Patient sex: F
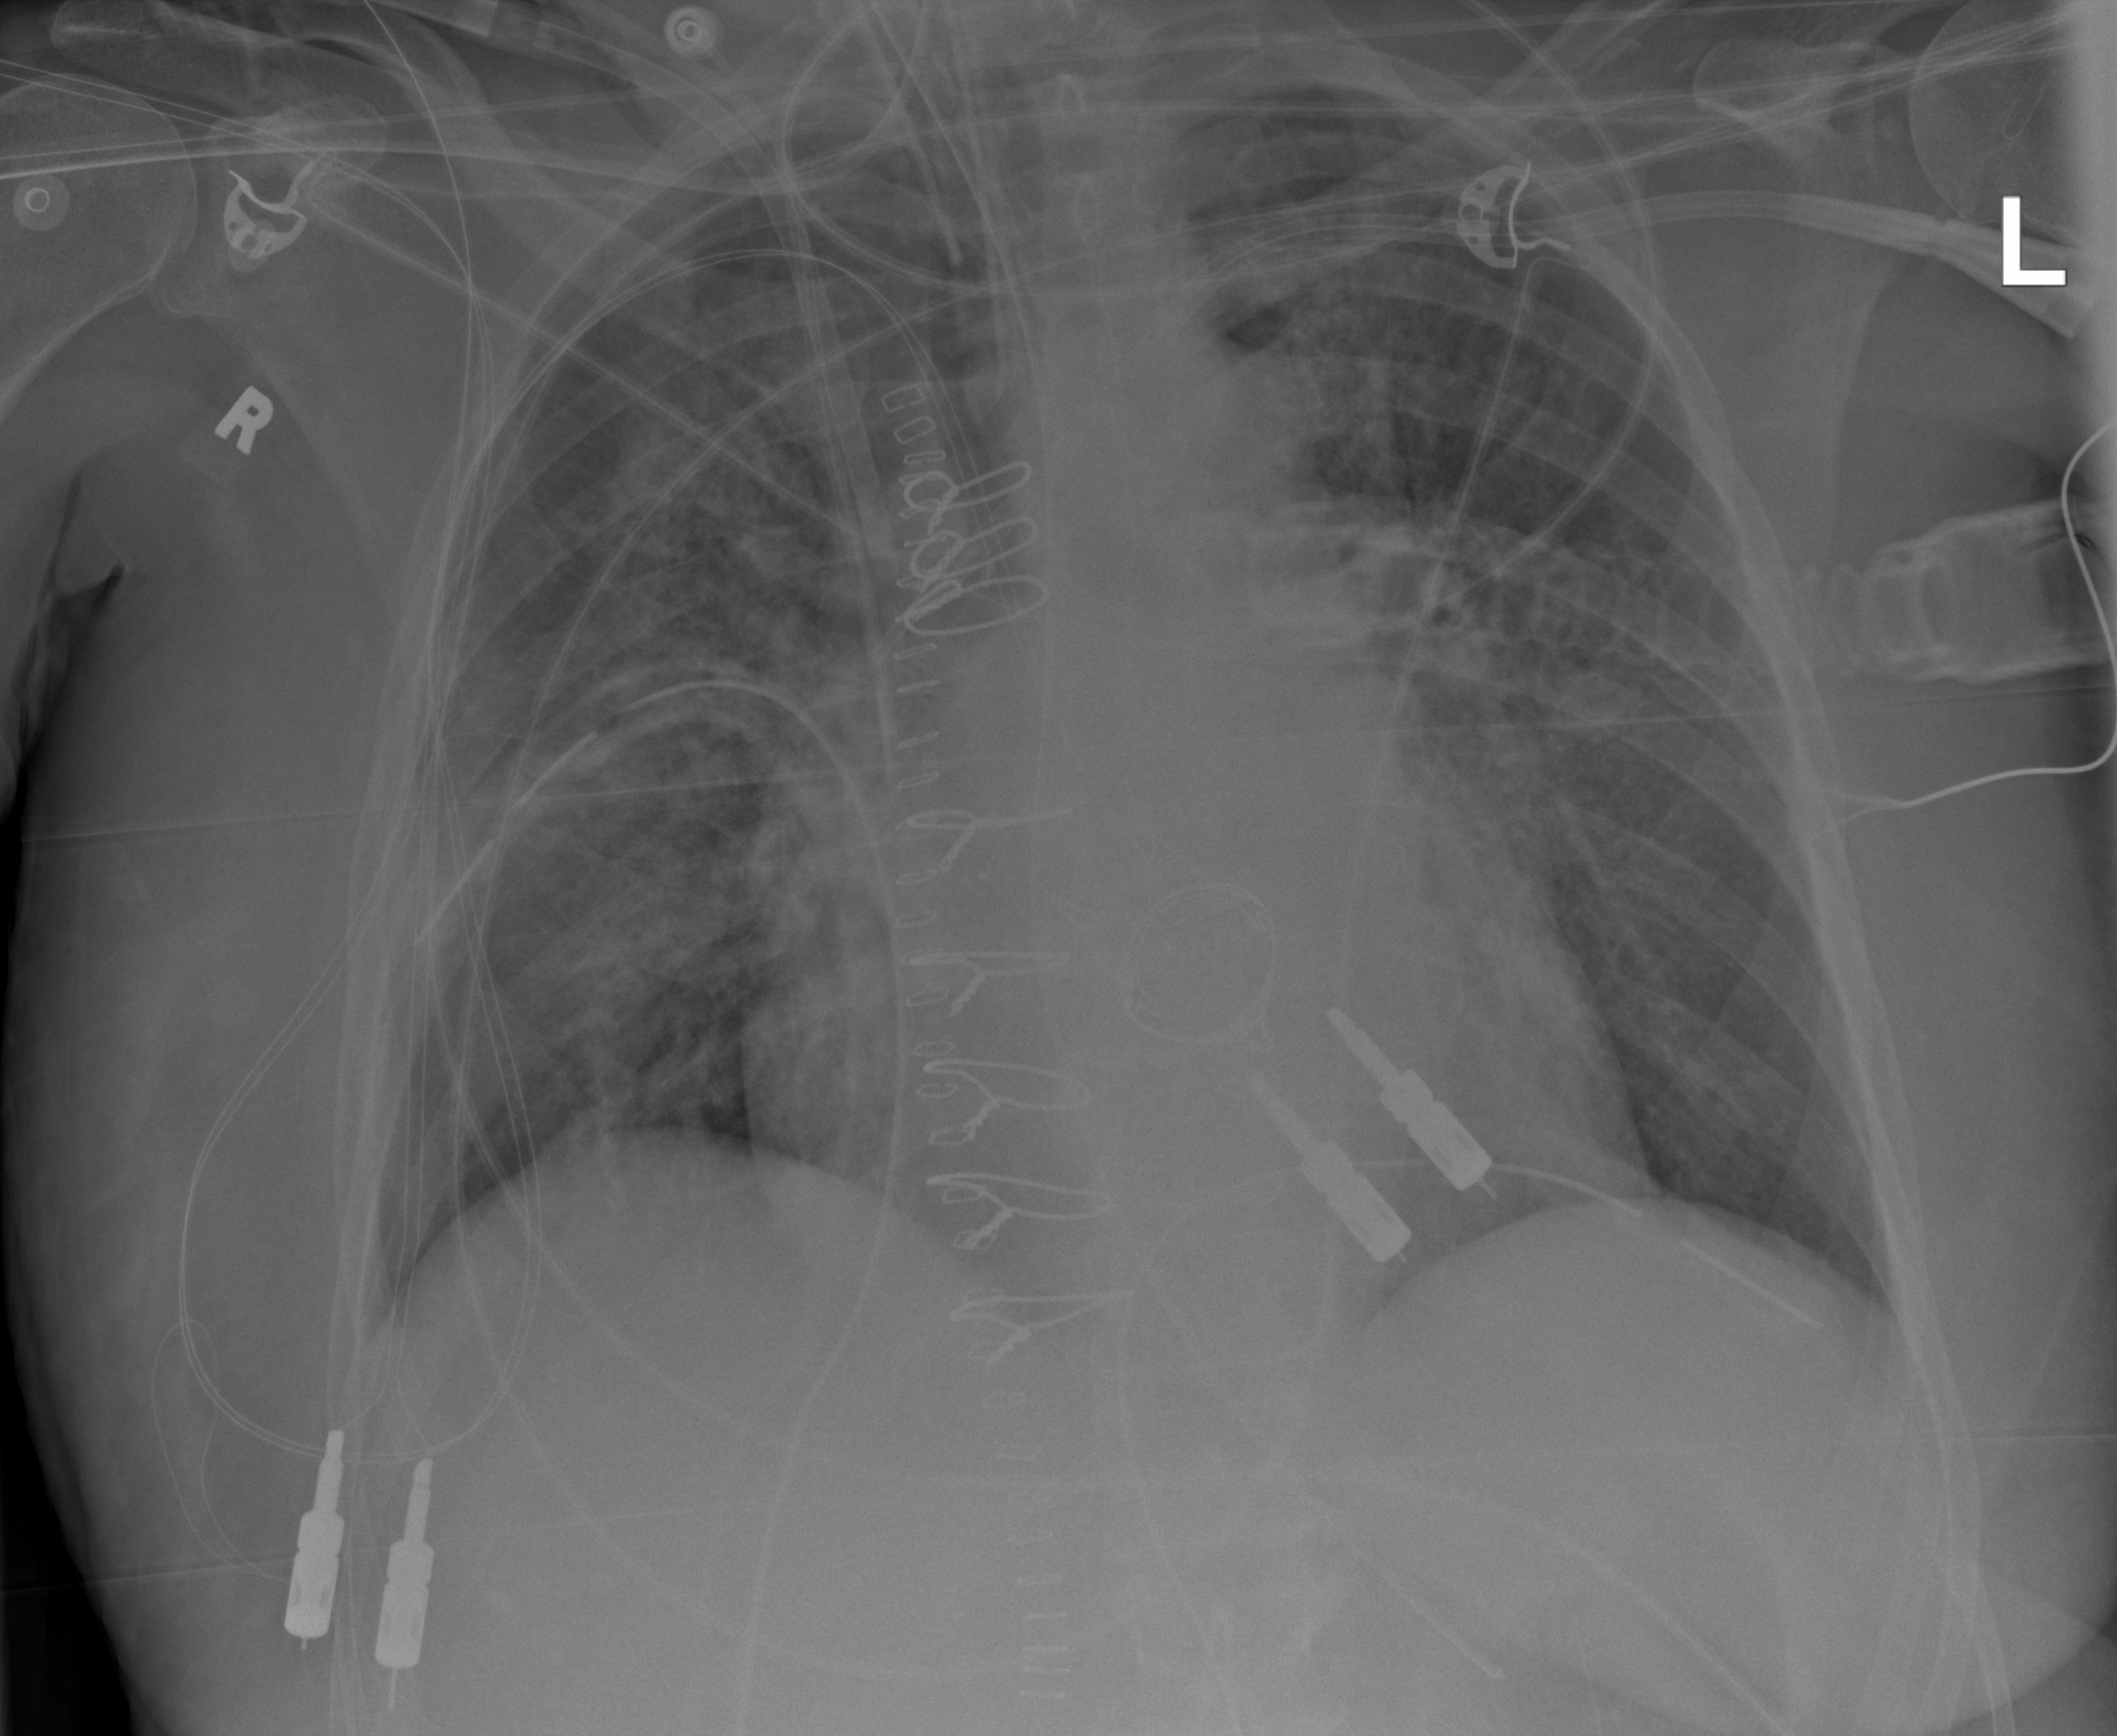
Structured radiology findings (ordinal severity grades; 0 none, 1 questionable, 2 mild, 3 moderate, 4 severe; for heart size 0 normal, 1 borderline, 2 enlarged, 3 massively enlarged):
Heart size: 2
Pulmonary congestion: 3
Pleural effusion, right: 0
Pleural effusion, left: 0
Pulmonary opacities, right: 3
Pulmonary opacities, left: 2
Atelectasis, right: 3
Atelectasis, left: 2